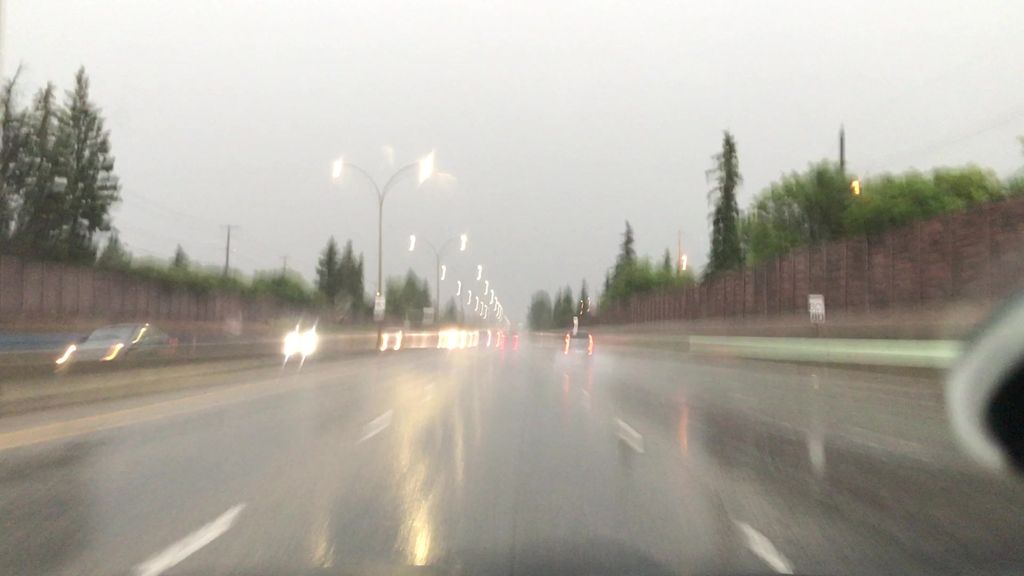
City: edmonton